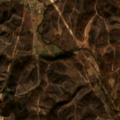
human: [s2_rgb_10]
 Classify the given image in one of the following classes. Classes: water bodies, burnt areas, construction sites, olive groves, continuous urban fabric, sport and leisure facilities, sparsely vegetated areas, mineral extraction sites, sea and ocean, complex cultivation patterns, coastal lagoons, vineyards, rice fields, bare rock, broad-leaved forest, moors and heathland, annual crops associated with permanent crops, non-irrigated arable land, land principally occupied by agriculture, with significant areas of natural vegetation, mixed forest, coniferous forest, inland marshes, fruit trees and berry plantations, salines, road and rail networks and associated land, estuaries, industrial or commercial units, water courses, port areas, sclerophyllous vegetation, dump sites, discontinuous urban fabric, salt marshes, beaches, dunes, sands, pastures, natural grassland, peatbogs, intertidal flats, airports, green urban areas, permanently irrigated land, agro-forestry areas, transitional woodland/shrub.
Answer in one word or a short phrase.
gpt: complex cultivation patterns, coniferous forest, transitional woodland/shrub